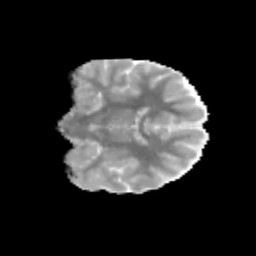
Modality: MD
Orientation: coronal
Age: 9
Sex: male
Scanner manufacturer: siemens
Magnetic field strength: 3 T
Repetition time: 3.8 s
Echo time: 0.07 s